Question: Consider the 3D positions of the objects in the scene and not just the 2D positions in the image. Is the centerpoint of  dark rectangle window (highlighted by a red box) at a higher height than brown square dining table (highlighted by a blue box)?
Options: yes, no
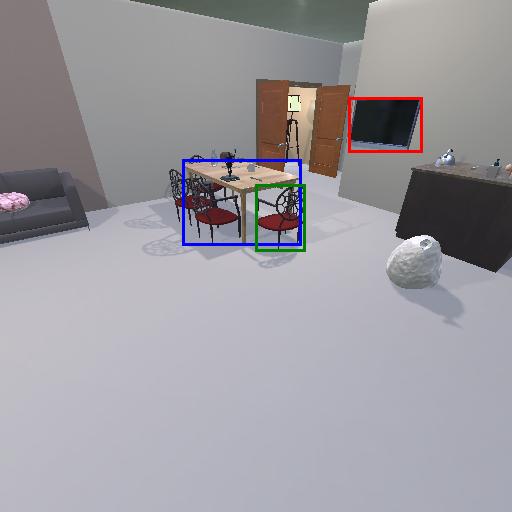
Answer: yes